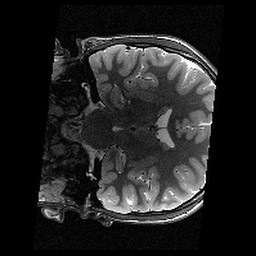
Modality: T2w
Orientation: coronal
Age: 11
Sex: male
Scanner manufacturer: siemens
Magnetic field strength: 3 T
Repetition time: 9.23 s
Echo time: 0.067 s